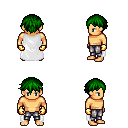
a pixel art fantasy rpg character, male body template, human, tanned skin, white cape, metal pants, green short bangs hairstyle, gold gloves, four views (front, back, left, right), 2x2 character sprite sheet, small pixel art, hard edges, no anti-aliasing